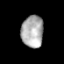
Tissue: prostate
Cell type: T cells
Senescence score: 0.2358
Nuclear area (px): 691
Mean DAPI intensity: 173.265